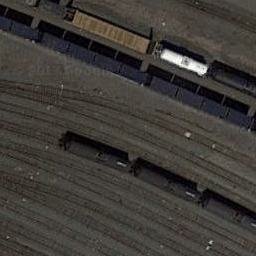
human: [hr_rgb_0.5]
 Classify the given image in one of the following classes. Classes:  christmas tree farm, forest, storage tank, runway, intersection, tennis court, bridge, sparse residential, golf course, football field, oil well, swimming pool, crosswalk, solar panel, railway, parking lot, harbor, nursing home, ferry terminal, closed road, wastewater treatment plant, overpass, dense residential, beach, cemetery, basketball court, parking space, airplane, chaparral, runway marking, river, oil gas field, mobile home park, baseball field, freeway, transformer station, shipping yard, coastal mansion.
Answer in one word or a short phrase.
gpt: railway